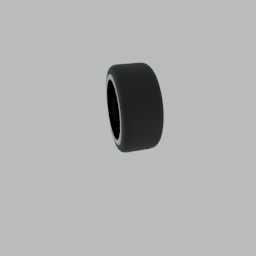
Label: mechanical